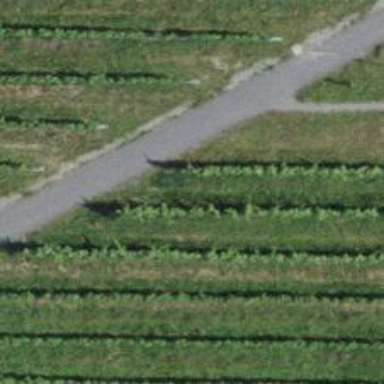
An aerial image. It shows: Footway with fine gravel surface.